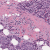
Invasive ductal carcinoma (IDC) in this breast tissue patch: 1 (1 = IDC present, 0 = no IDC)